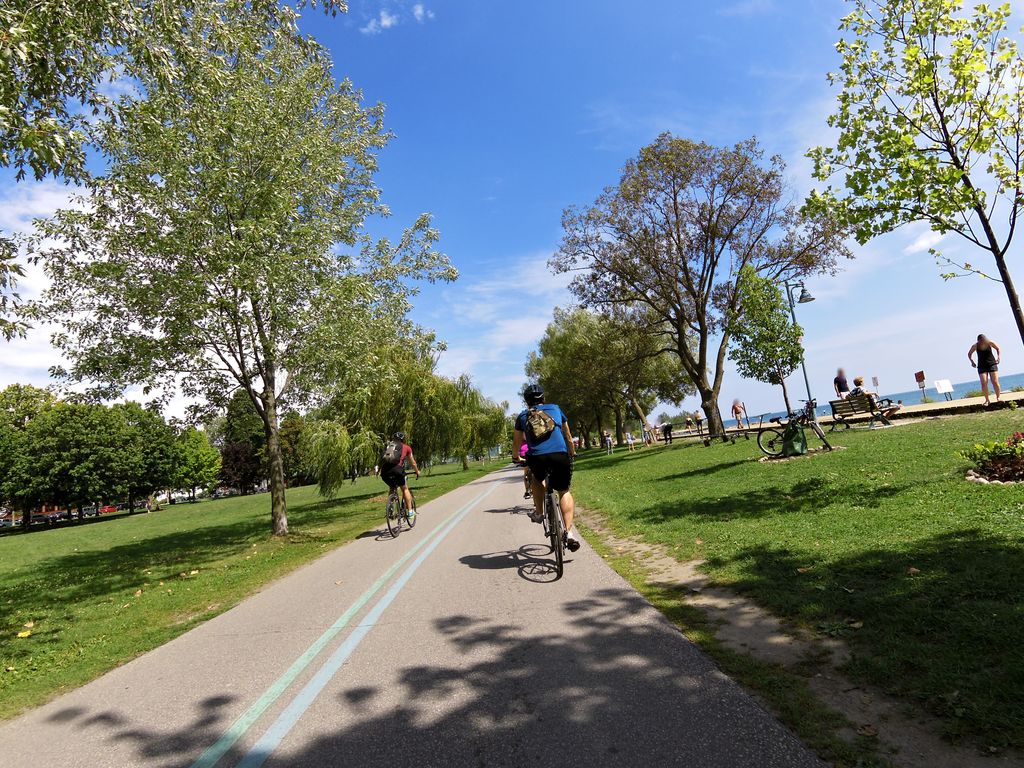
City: toronto